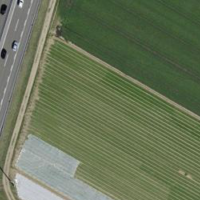
EUNIS habitat code: 57
Species observed at this site:
Milvus milvus
Corvus corone
Larus michahellis